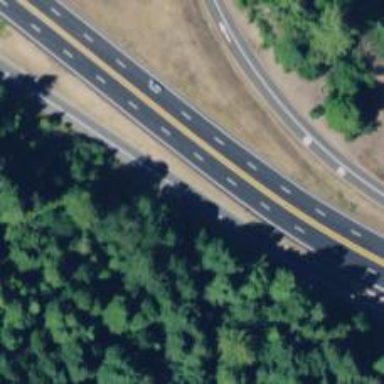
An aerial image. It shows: Trunk link highway.